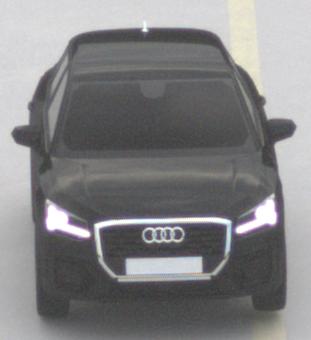
Make: Audi
Model: Q2
Model produced from: 2016
Model produced until: 2020
Doors: 5
Color: black
Road condition: dry road
Daytime: midday
Contrast: low contrast